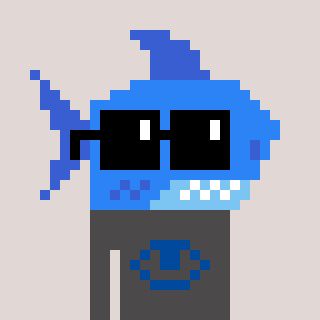
a pixel art character with square black sunglasses, a shark-shaped head and a grayscale-colored body on a warm background